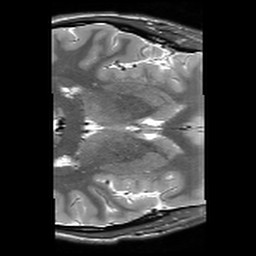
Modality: T2w
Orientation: axial
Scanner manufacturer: siemens
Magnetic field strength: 3 T
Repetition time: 10.64 s
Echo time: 0.05 s